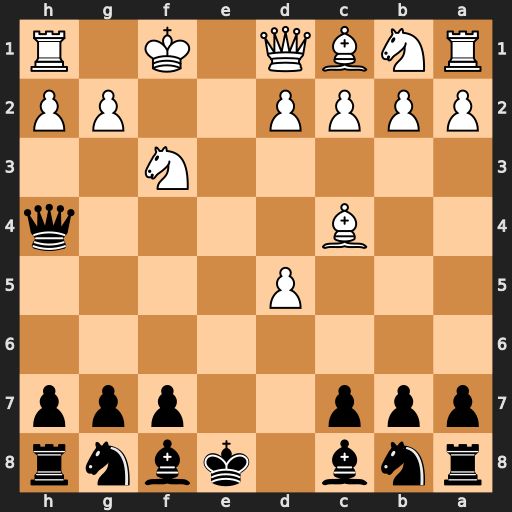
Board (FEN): rnb1kbnr/ppp2ppp/8/3P4/2B4q/5N2/PPPP2PP/RNBQ1K1R
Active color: b
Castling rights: kq
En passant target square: -
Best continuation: Qxc4+ Qe2+ Qxe2+